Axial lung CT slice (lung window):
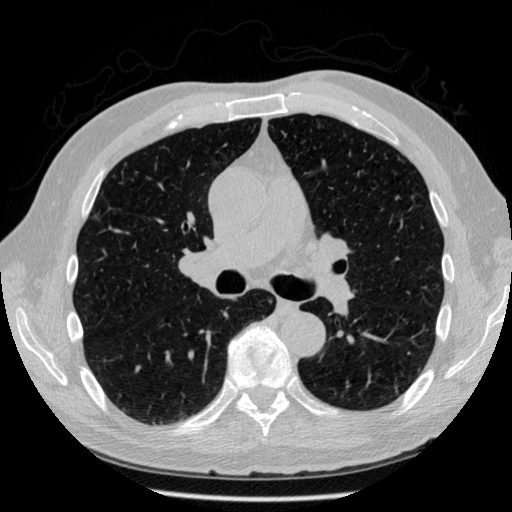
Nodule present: no